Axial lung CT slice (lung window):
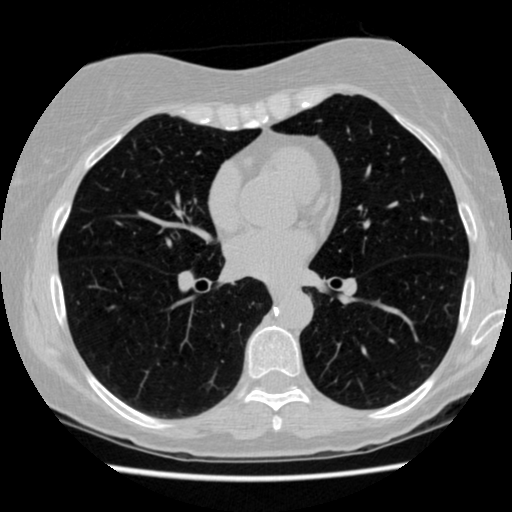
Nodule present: no